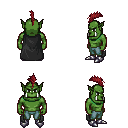
a pixel art fantasy rpg character, male body template, orc, green skin, black cape, teal pants, brunette mohawk hairstyle, metal boots, four views (front, back, left, right), 2x2 character sprite sheet, small pixel art, hard edges, no anti-aliasing